Field crop: maize
Growth stage: 1
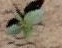
Species: datura